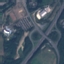
Label: Highway